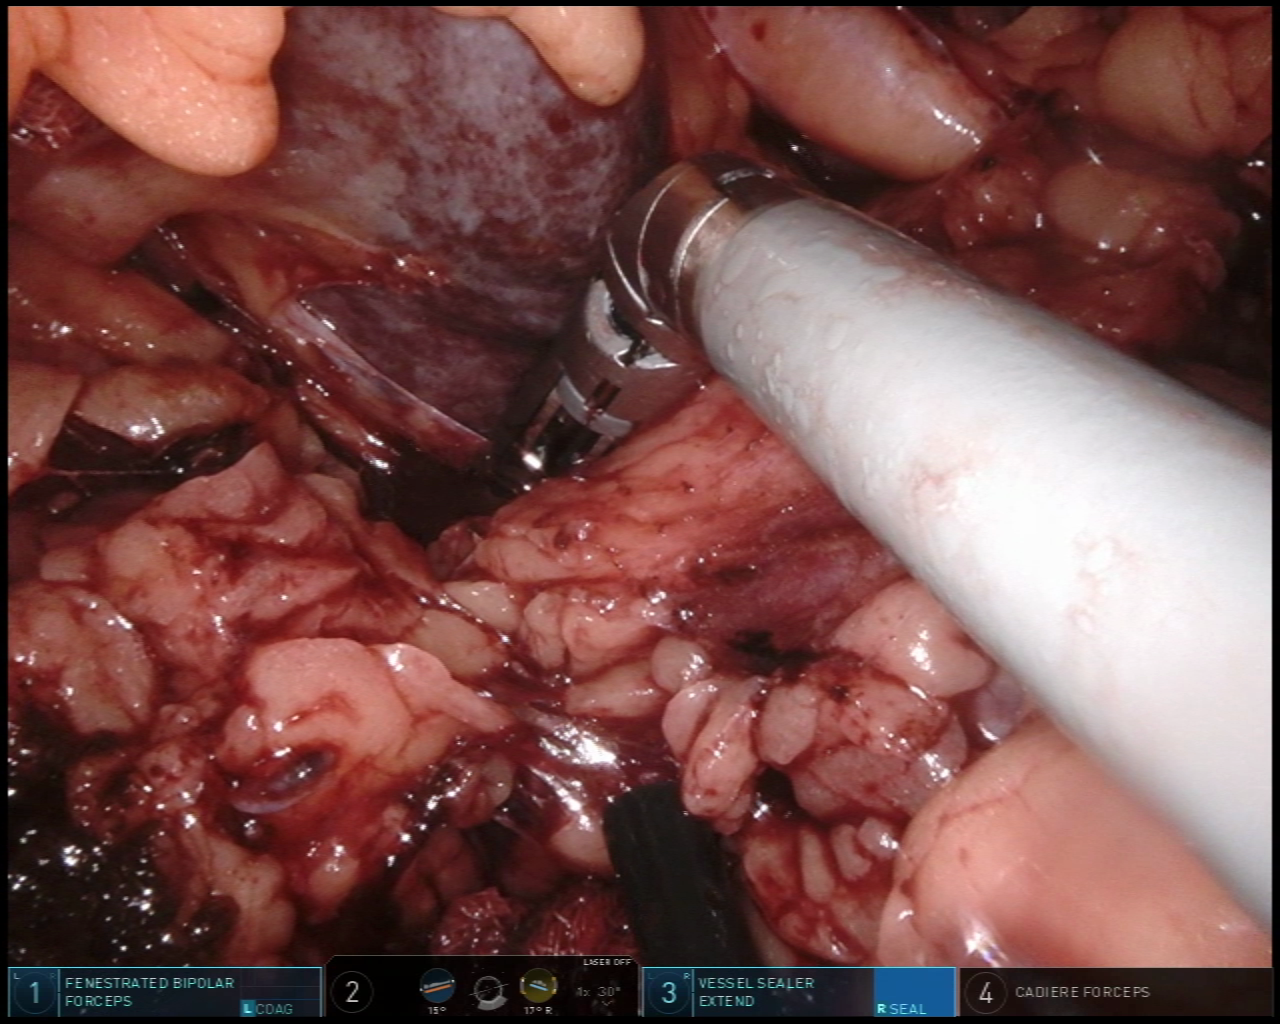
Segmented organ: spleen
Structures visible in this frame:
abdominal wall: no
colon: no
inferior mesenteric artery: no
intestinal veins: no
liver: no
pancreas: no
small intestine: no
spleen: yes
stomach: no
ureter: no
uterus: no
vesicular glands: no